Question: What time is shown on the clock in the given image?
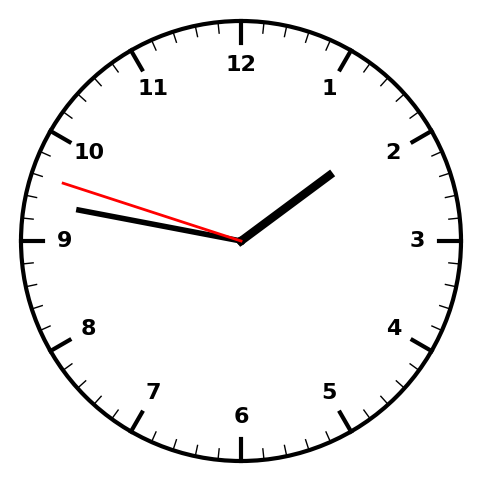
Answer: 01:46:48